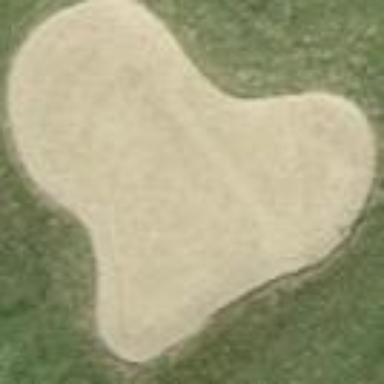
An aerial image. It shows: Sandy area is golf bunker.